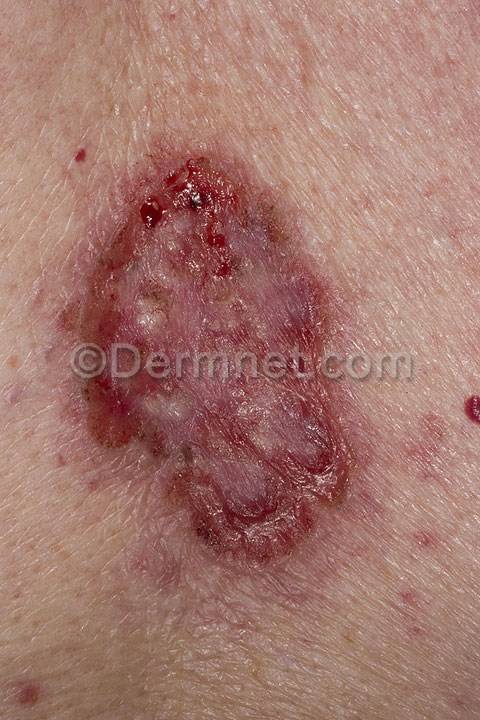
Disease: Actinic Keratosis Basal Cell Carcinoma and other Malignant Lesions